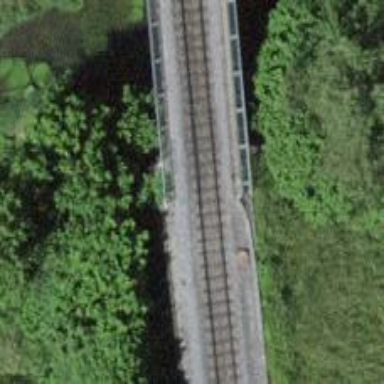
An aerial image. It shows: Narrow-gauge railway bridge with electrified contact lines over single track.